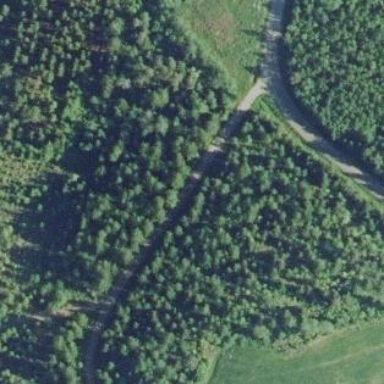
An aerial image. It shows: Forest area.